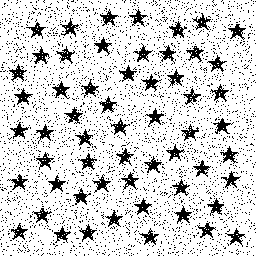
Squares: 0
Triangles: 0
Stars: 57
Total shapes: 57